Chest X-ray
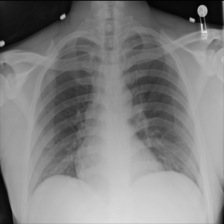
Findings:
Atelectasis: negative
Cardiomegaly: negative
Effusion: negative
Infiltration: negative
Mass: negative
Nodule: negative
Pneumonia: negative
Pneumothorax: negative
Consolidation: negative
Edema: negative
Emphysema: negative
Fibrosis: negative
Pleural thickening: negative
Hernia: negative